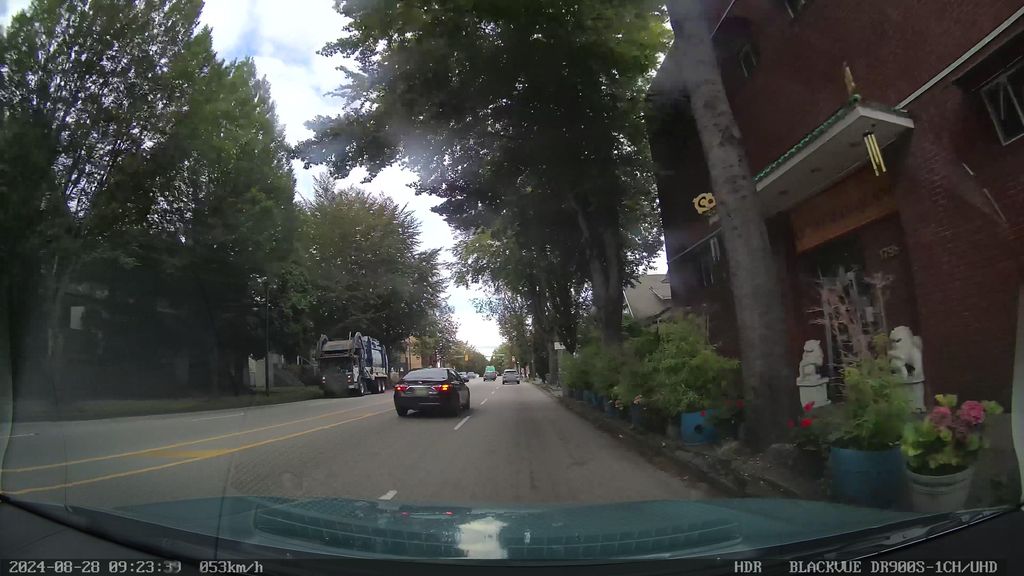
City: vancouver